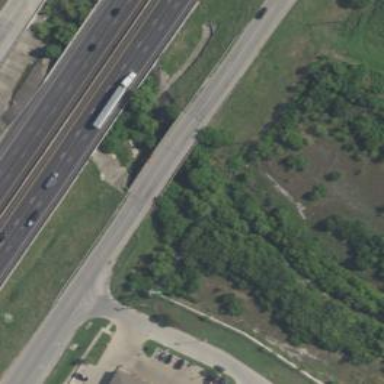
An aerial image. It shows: Secondary road with frontage road.